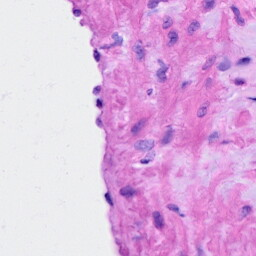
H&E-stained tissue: Ovarian